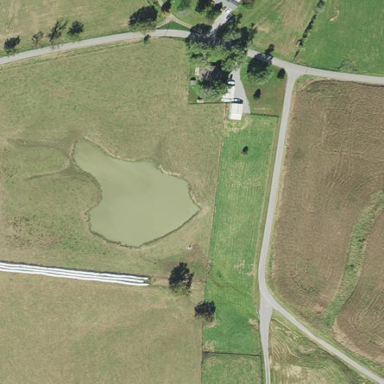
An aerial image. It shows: Pond surrounded by natural water.